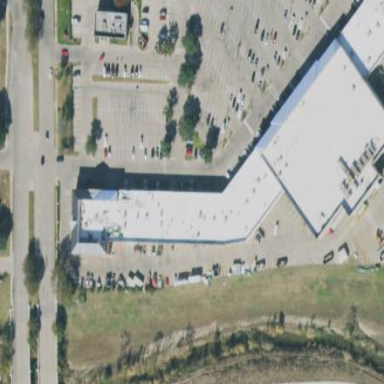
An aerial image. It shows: Mall building.